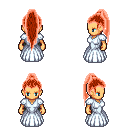
a pixel art fantasy rpg character, female body template, human, tanned skin, underdress, teal pants, red extra-long topknot hairstyle, four views (front, back, left, right), 2x2 character sprite sheet, small pixel art, hard edges, no anti-aliasing